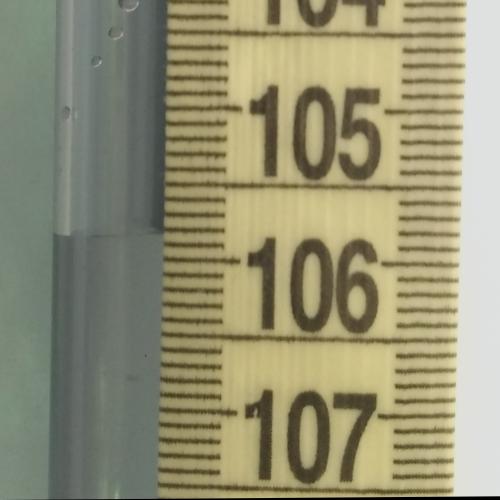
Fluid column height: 105.8 cm